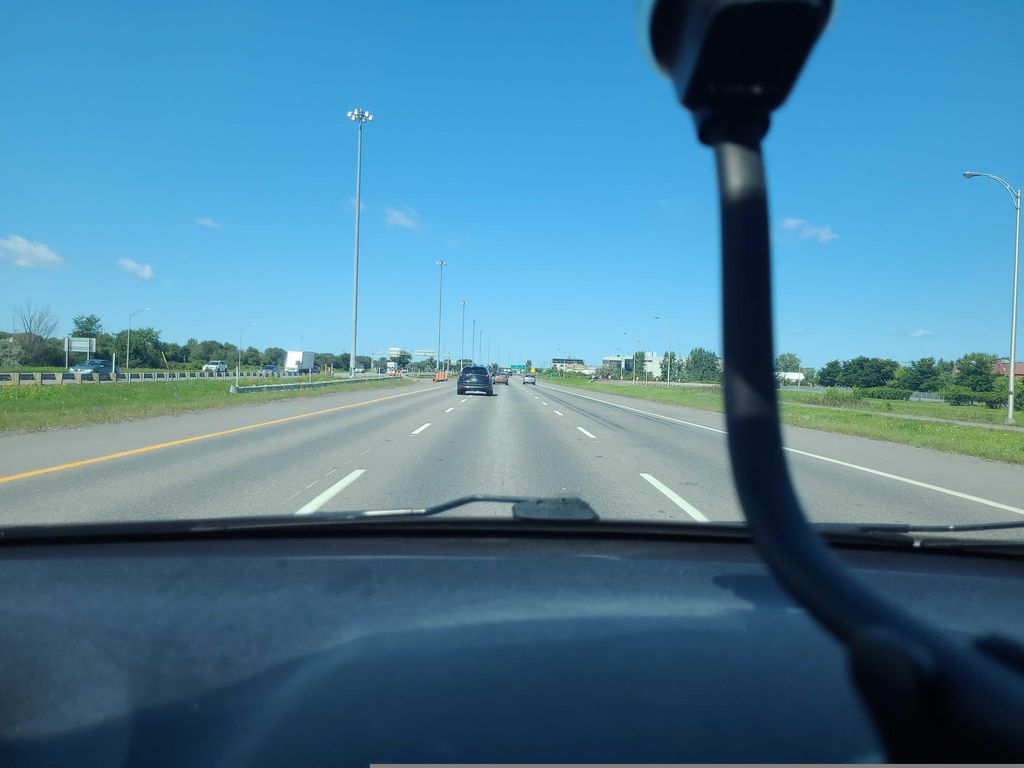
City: montreal